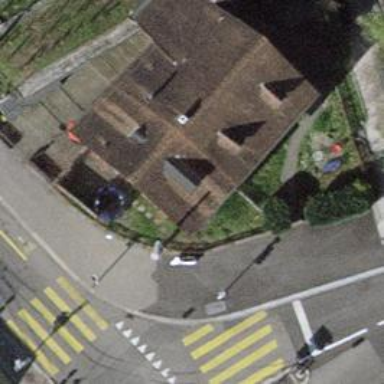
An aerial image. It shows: Semidetached house.